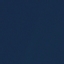
Land use / land cover: SeaLake